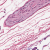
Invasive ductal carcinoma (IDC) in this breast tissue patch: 0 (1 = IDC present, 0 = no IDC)